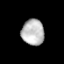
Tissue: prostate
Cell type: Epithelial cells
Senescence score: 0.1829
Nuclear area (px): 571
Mean DAPI intensity: 185.954